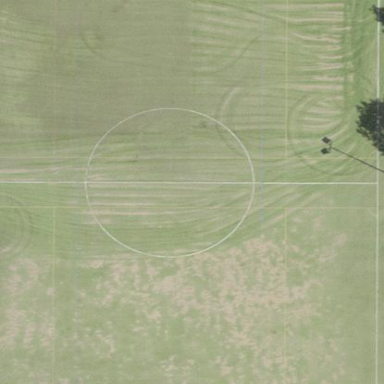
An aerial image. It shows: Artificial turf soccer pitch for leisure sports.